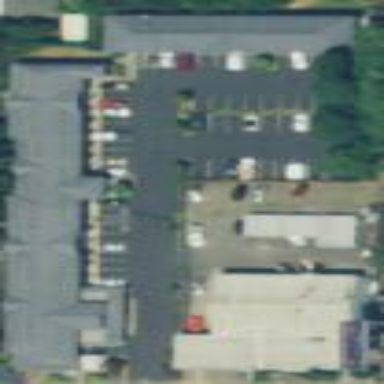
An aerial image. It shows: Motel that caters to tourists.